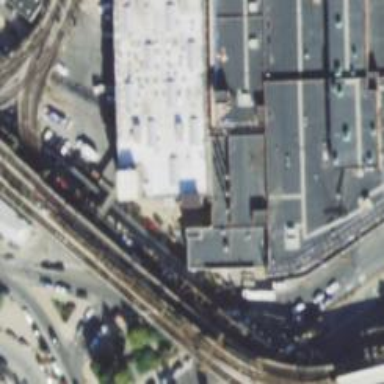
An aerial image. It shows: Building passage tunnel electrified for rail service in yard.